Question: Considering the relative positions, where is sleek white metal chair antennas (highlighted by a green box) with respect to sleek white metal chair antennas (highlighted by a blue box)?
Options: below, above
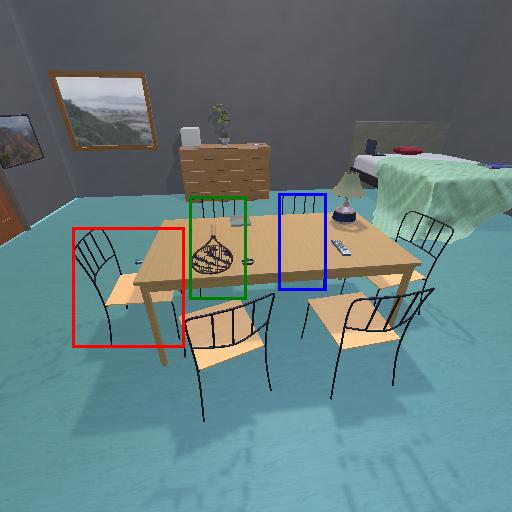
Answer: below